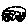
Label: car